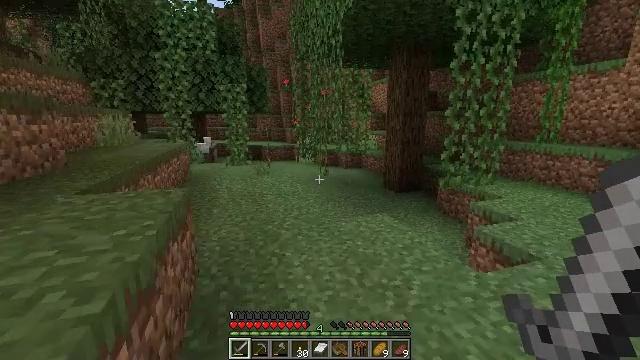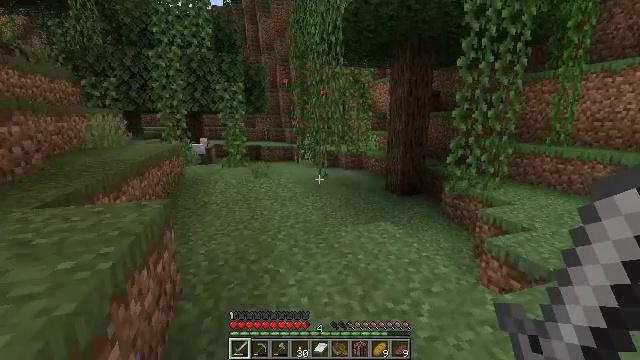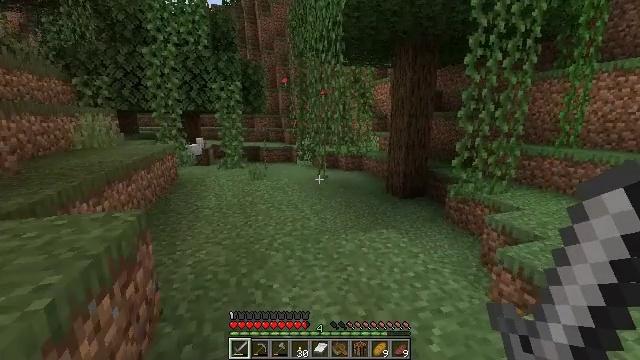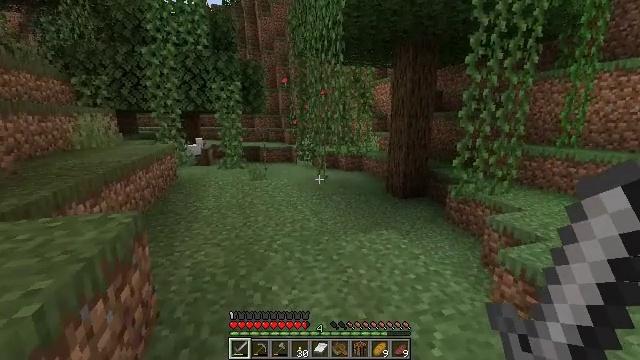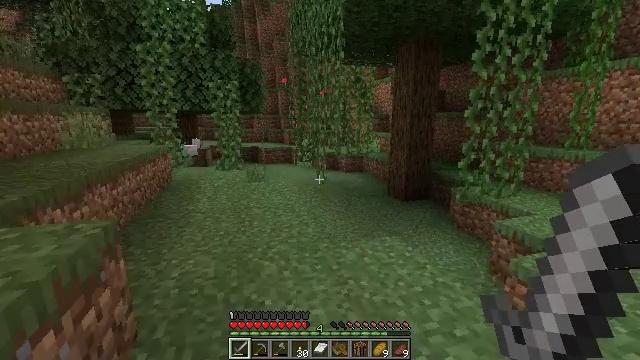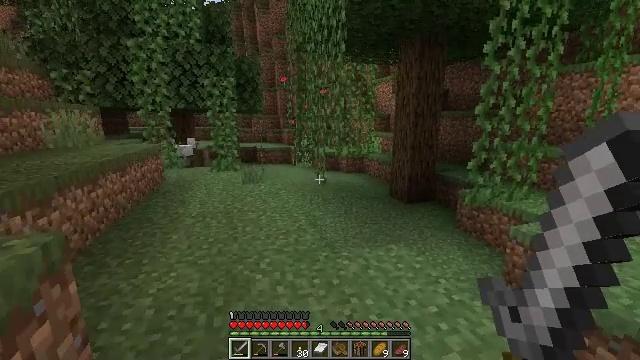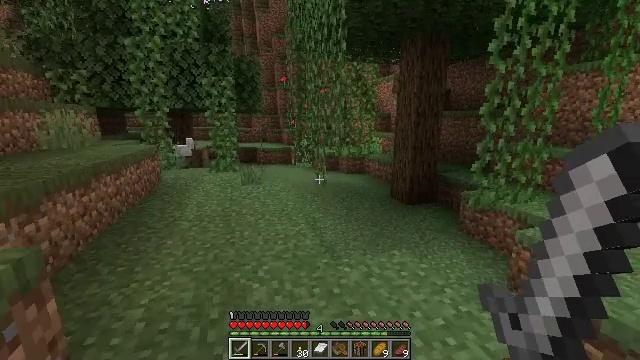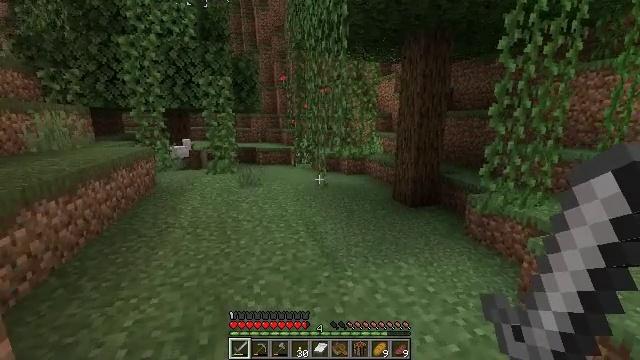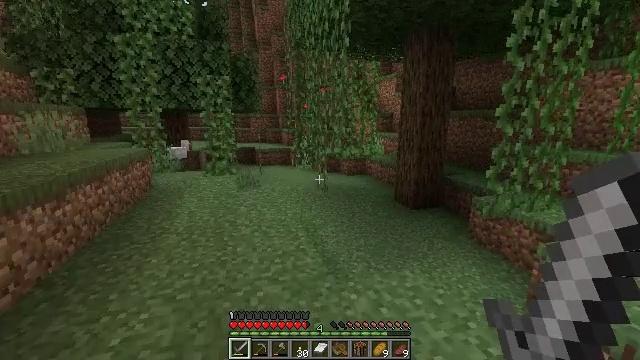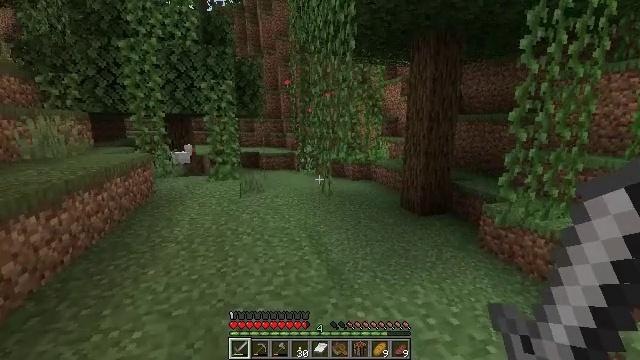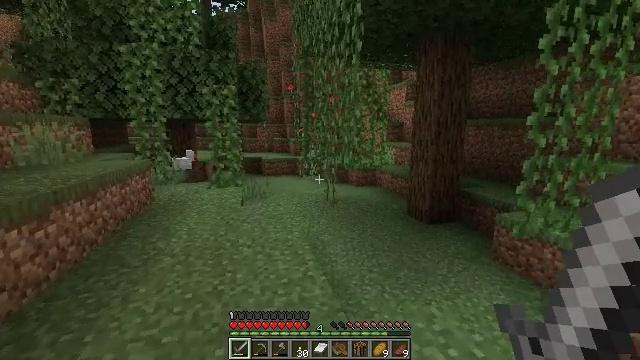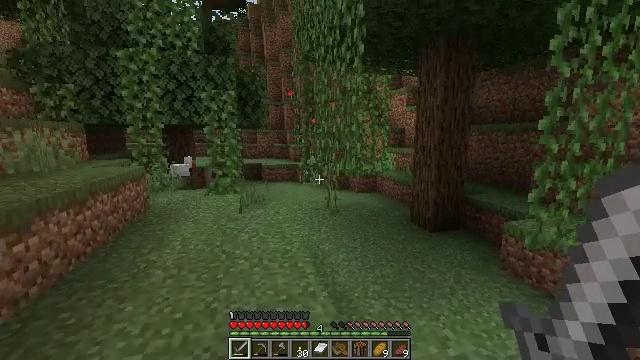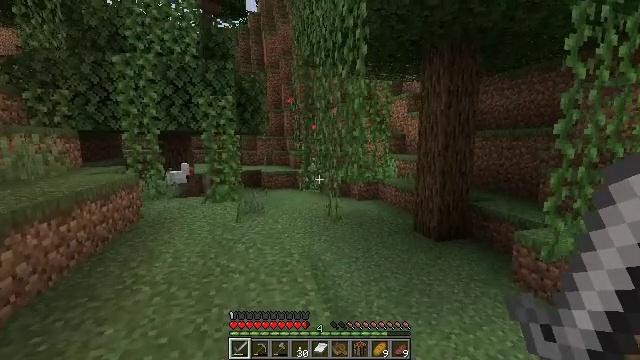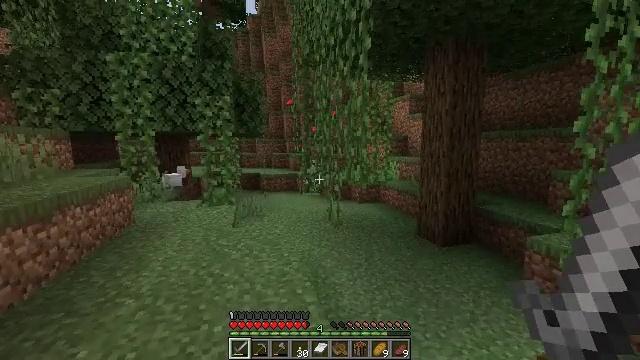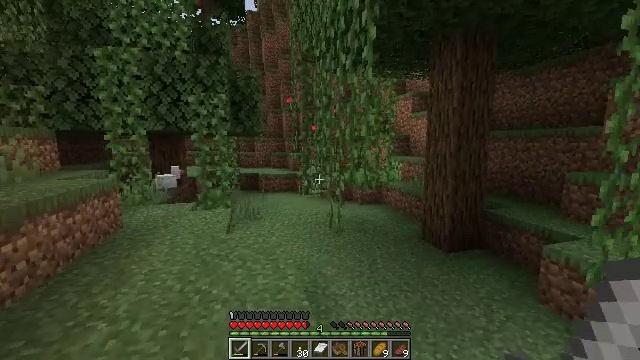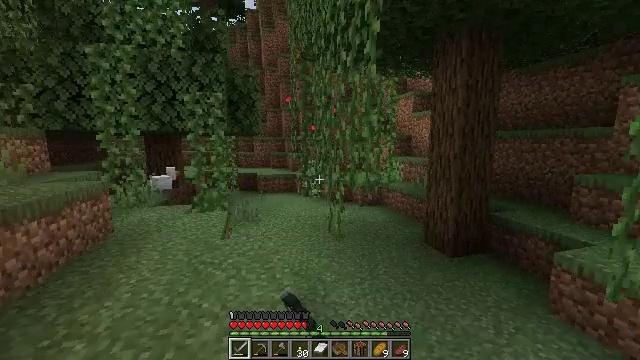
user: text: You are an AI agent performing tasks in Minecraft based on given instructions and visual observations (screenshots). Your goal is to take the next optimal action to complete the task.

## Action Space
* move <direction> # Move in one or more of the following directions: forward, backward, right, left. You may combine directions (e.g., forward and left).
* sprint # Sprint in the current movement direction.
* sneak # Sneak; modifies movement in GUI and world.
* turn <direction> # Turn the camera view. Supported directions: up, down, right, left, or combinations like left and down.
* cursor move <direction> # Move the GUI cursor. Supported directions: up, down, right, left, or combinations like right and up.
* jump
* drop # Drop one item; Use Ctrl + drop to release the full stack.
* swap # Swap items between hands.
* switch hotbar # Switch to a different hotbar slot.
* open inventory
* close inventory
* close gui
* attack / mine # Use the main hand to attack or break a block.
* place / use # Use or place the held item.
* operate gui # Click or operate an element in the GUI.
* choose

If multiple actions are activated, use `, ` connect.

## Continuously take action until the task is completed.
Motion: motion action
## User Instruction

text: Remove and gather vines.
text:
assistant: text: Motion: move forward
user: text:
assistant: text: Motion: move forward
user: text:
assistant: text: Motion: move forward
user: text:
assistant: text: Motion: move forward
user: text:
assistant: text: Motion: move forward
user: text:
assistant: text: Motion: move forward
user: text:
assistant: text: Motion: move forward, use / place
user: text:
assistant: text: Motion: move forward, use / place
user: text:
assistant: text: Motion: move forward, use / place
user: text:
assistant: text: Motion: move forward, turn up
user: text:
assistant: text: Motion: move forward, turn up
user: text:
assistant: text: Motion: move forward, turn up
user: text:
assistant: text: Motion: move forward
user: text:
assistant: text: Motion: move forward, attack / mine
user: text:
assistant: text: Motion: move forward, attack / mine
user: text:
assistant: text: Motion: move forward, attack / mine
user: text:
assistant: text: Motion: move forward
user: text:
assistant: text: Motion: move forward
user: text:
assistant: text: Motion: move forward, turn up, attack / mine
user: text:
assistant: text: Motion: move forward, turn right and up, attack / mine
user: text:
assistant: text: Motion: move forward, turn right and up, attack / mine
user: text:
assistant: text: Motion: move forward, attack / mine
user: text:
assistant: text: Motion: move forward, attack / mine
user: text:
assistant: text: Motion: move forward, attack / mine
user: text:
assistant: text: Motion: move forward
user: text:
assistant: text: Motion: move forward, attack / mine
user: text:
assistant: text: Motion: move forward, attack / mine
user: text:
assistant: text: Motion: move forward, attack / mine
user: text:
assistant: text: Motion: no_op